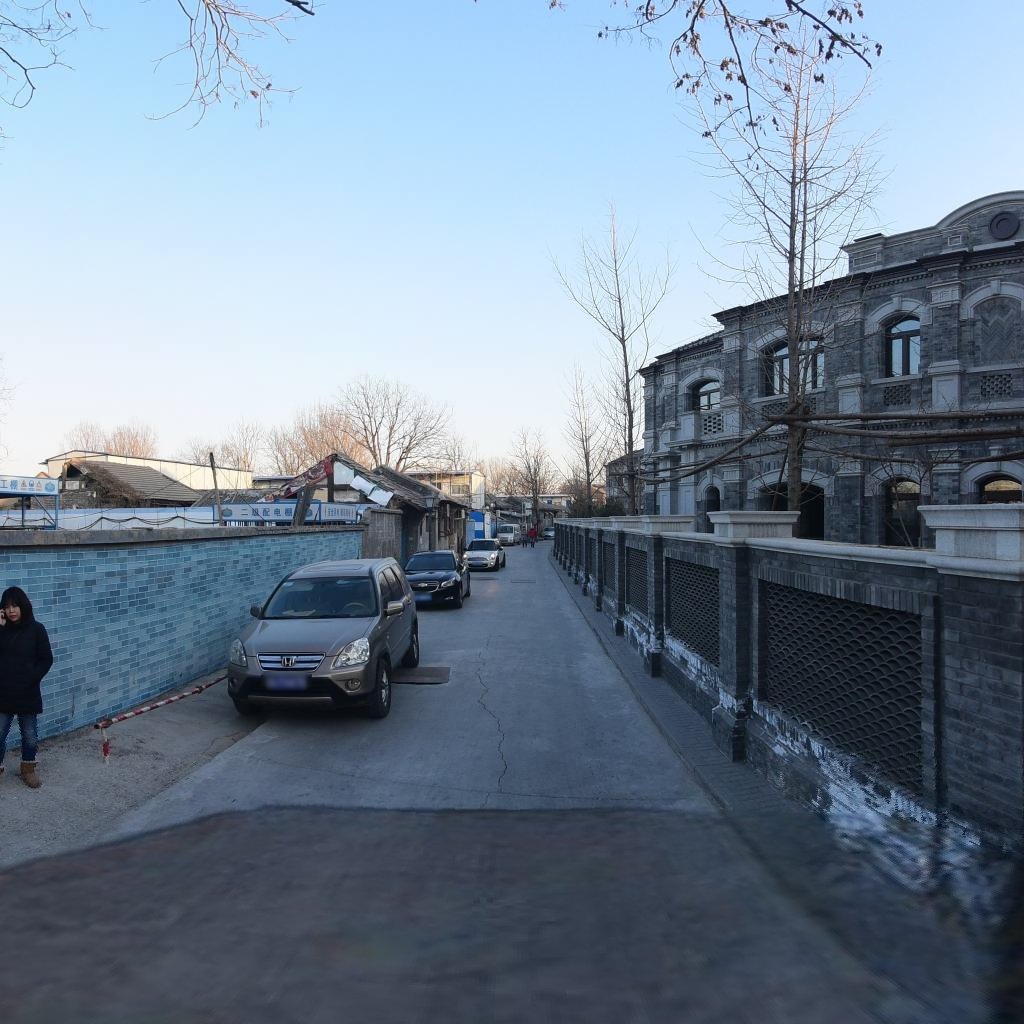
Region: Dongcheng
Road damage annotations: manhole cover, transverse crack, longitudinal crack